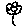
Label: flower